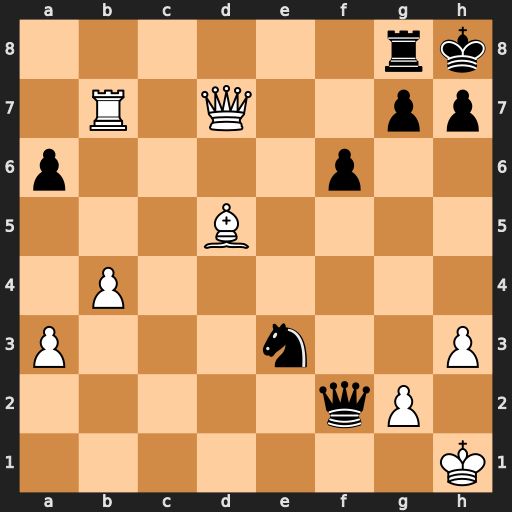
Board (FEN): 6rk/1R1Q2pp/p4p2/3B4/1P6/P3n2P/5qP1/7K
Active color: w
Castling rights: -
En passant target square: -
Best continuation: Qxg7+ Rxg7 Rb8+ Rg8 Rxg8#